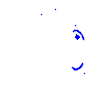
Particle: kaon